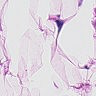
Metastatic tissue present: no